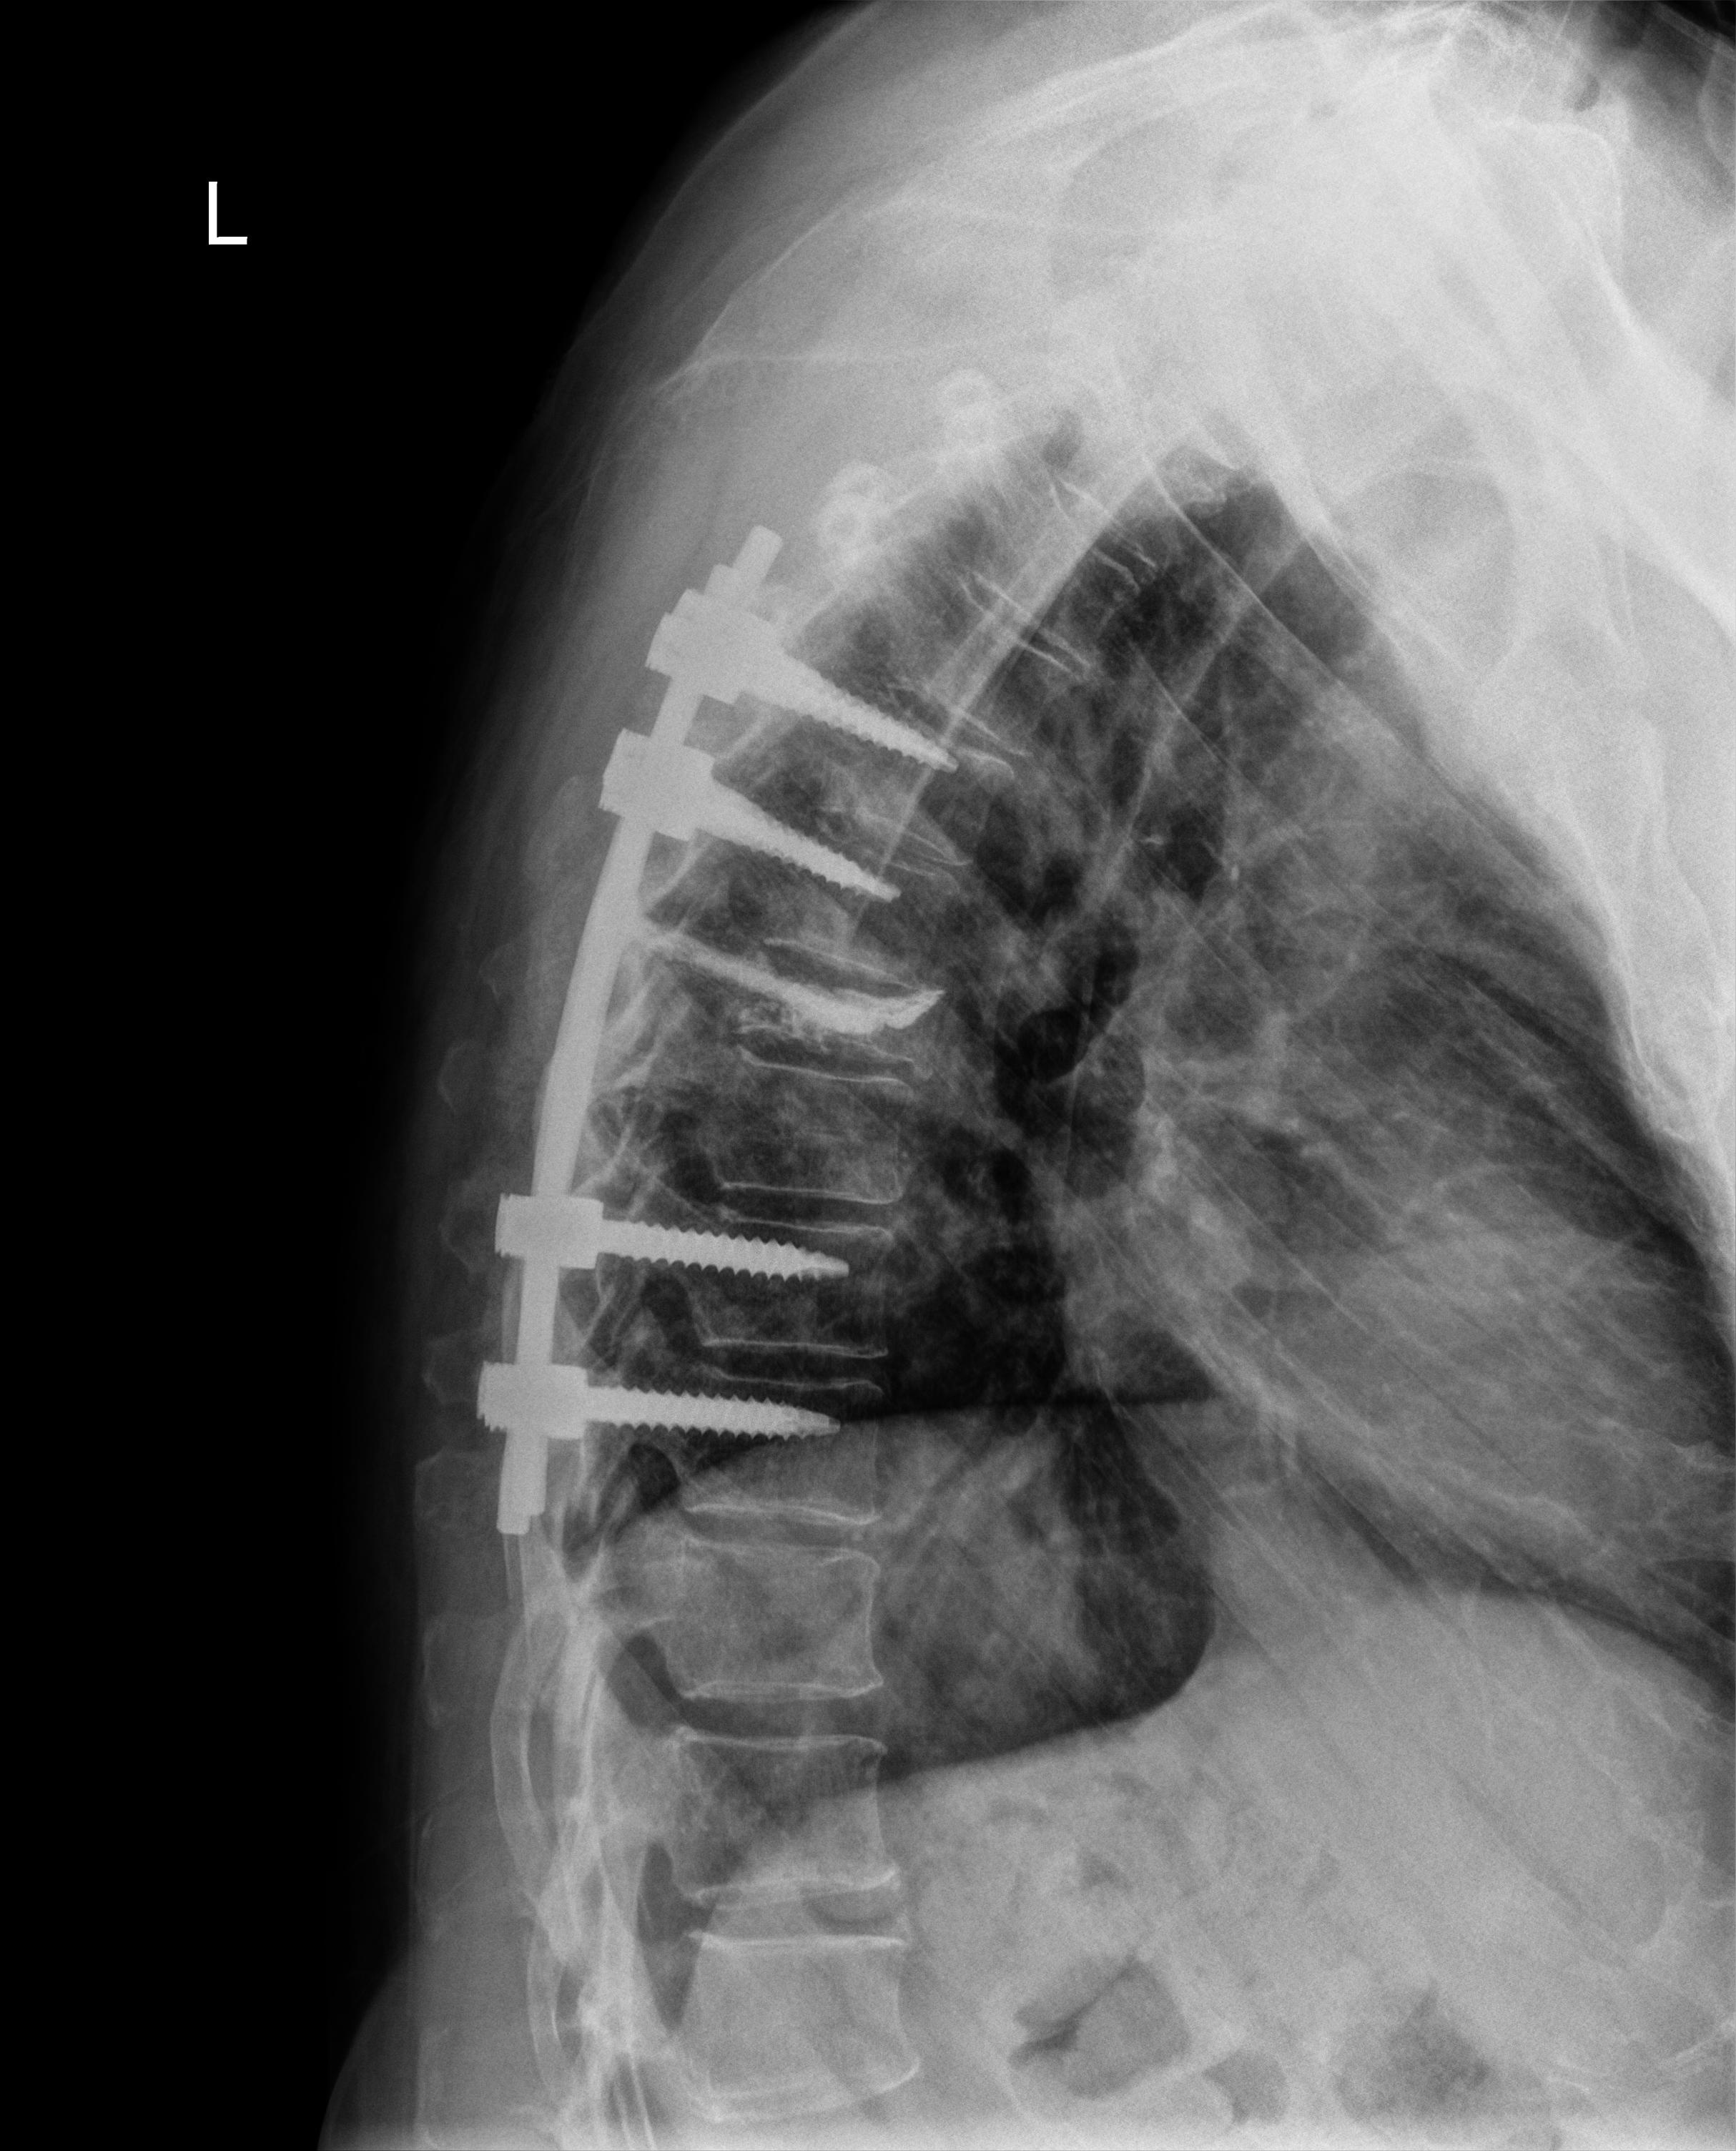
View: LATERAL
Implant manufacturer: orthofix firebird